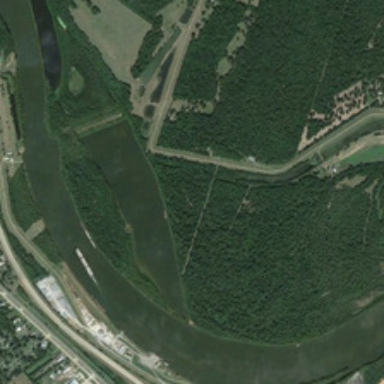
Many green trees are in one side of a curved river .